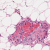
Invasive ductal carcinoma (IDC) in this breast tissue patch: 0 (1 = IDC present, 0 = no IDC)